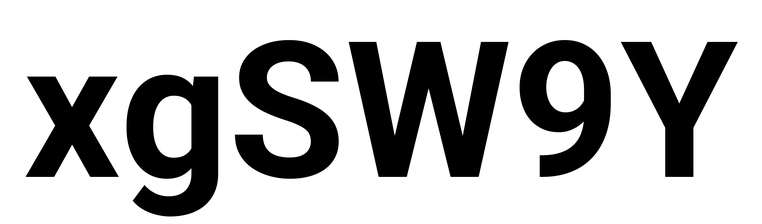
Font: Roboto_Bold